Field crop: maize
Growth stage: 2
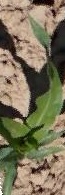
Species: maize